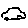
Label: car